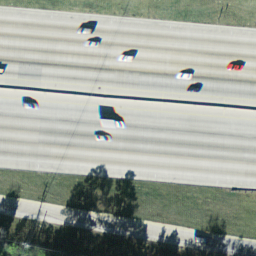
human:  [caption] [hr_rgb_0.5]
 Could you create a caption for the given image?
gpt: Two straight freeways closed together with some plants beside them .

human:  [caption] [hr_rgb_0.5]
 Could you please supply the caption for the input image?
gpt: Two straight freeways with some plants beside them and some cars on the roads .

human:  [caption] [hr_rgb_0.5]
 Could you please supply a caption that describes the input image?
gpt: There are two straight freeways with some cars on them .

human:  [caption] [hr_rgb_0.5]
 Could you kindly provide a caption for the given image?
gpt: There are two straight freeways with some plants beside them .

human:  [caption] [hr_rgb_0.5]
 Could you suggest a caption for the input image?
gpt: Two straight freeways closed together with some cars on them .